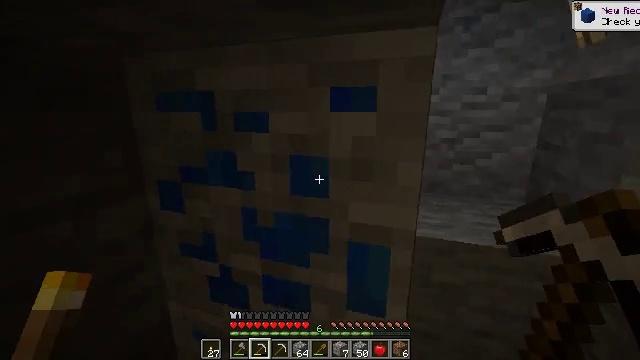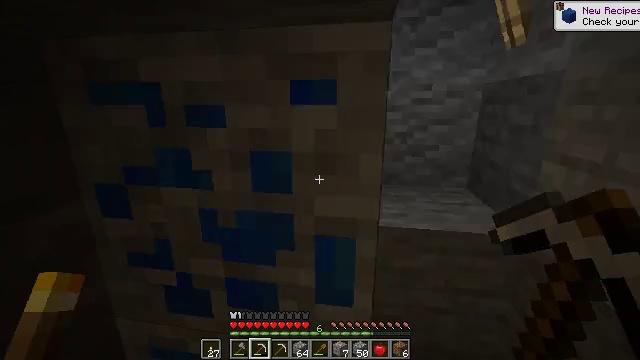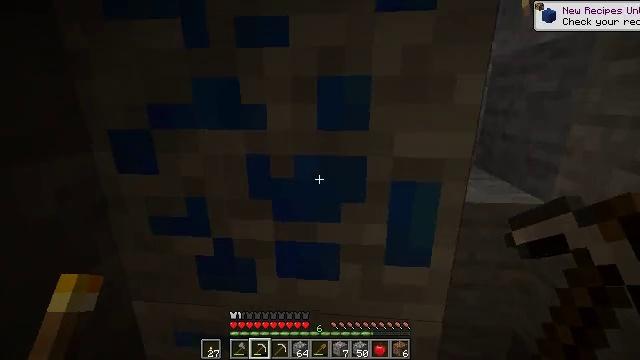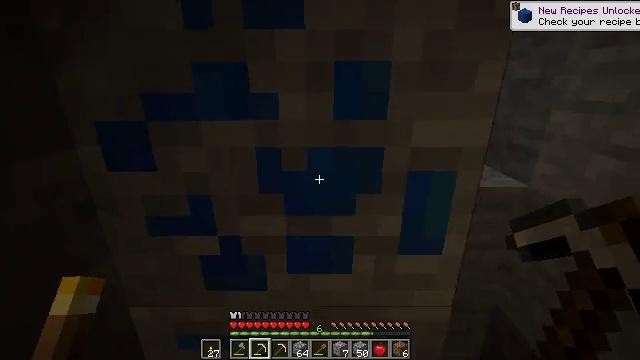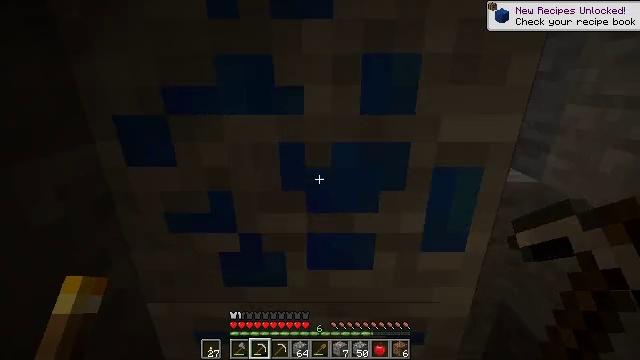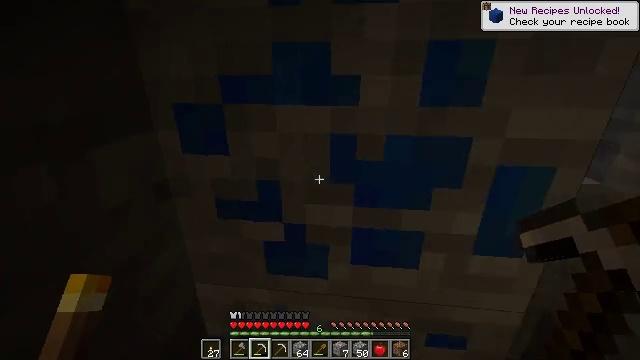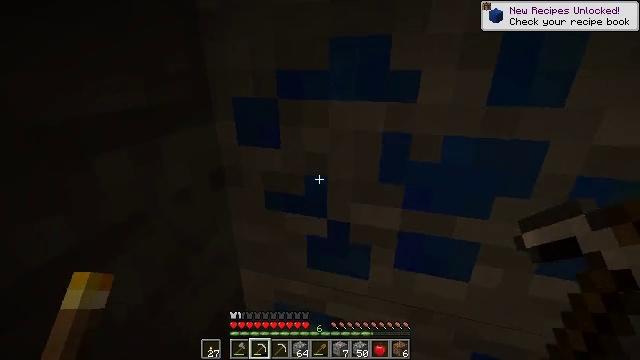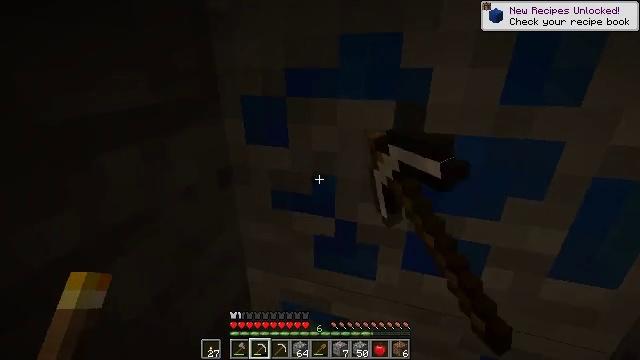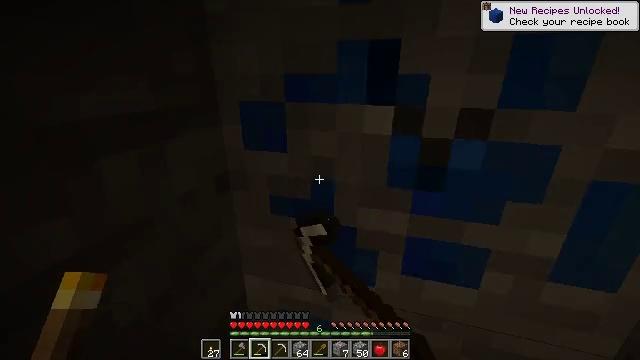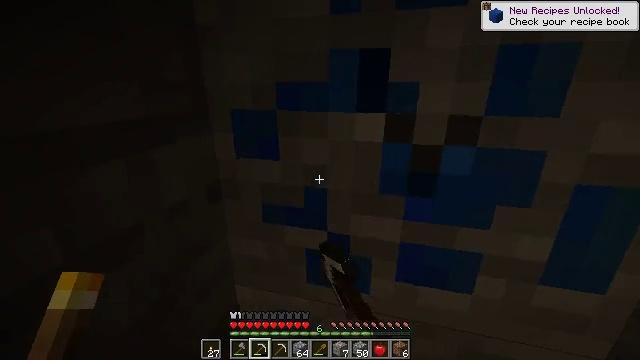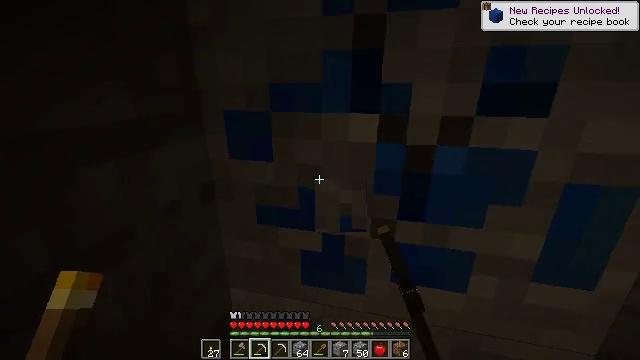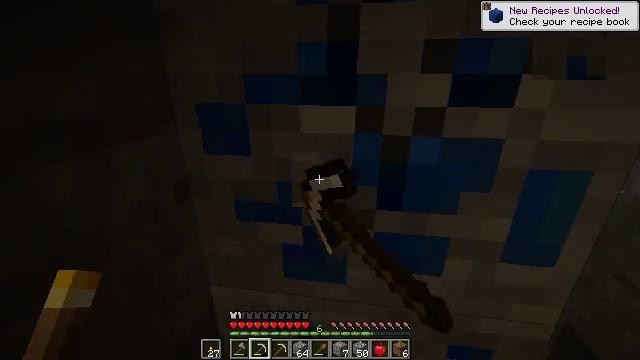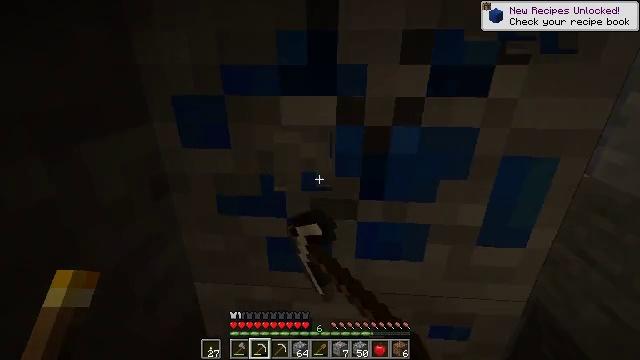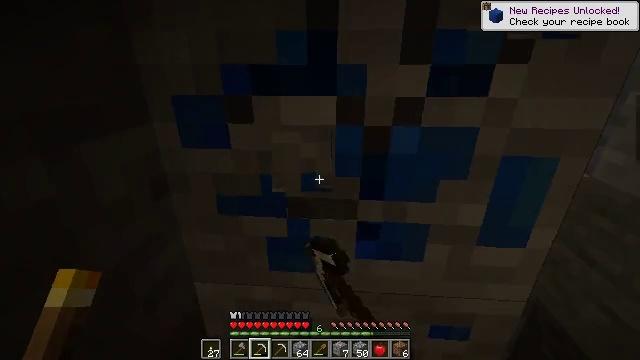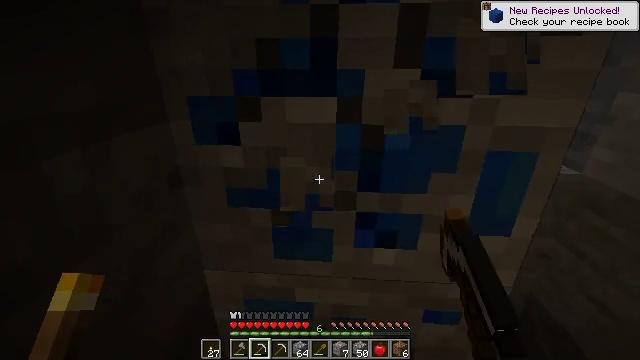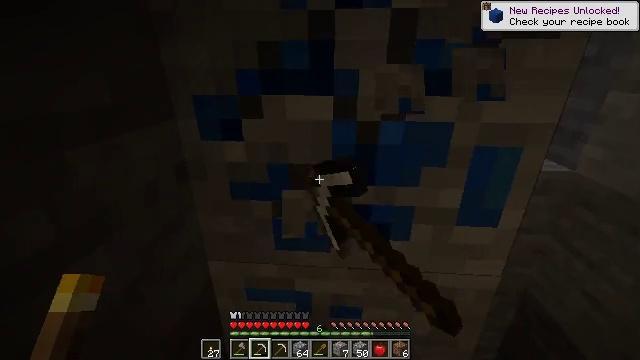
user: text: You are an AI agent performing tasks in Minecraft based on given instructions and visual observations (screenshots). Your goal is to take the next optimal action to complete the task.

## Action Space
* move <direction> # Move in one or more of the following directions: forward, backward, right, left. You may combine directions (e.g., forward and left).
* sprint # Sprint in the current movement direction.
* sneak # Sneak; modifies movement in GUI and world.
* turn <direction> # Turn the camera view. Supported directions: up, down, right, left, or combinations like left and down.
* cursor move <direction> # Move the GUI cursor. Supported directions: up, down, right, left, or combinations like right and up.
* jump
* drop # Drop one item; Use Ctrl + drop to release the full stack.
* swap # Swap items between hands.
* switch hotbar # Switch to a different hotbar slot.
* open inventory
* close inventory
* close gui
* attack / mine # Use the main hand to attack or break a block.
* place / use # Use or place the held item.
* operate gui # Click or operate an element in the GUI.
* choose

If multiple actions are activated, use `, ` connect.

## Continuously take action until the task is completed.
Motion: motion action
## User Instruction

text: Dig for lapis ore in caves.
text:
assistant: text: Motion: move forward and move left, turn right
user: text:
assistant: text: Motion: move forward and move left, turn right
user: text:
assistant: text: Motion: turn right and down
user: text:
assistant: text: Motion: turn down
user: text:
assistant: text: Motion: turn left and down
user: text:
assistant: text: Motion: turn left, attack / mine
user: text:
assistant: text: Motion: turn left, attack / mine
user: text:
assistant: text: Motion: turn up, attack / mine
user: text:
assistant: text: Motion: turn right and up, attack / mine
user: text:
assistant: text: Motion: turn right, attack / mine
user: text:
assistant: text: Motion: turn right and down, attack / mine
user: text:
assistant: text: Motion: turn right and down, attack / mine
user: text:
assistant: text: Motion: attack / mine
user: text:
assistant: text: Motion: move back, attack / mine
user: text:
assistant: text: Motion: move back, attack / mine
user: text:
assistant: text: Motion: attack / mine
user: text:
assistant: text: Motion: attack / mine
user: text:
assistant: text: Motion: turn left and up, attack / mine
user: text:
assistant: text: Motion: attack / mine
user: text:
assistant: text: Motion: attack / mine
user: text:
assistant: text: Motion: attack / mine
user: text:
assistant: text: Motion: attack / mine
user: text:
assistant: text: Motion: turn down, attack / mine
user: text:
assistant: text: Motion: attack / mine
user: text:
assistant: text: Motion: attack / mine
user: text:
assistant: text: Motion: turn right and down, attack / mine
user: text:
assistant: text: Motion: turn down, attack / mine
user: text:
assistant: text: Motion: attack / mine
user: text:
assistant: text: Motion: attack / mine
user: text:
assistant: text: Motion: attack / mine